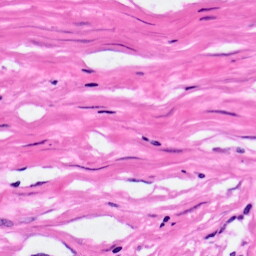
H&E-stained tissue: Pancreatic